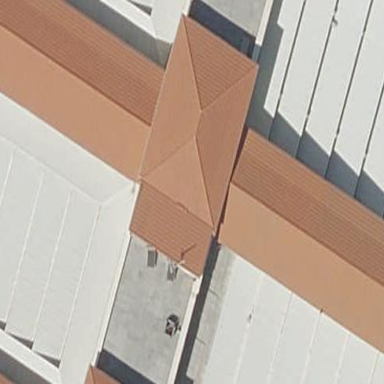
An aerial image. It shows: School building.